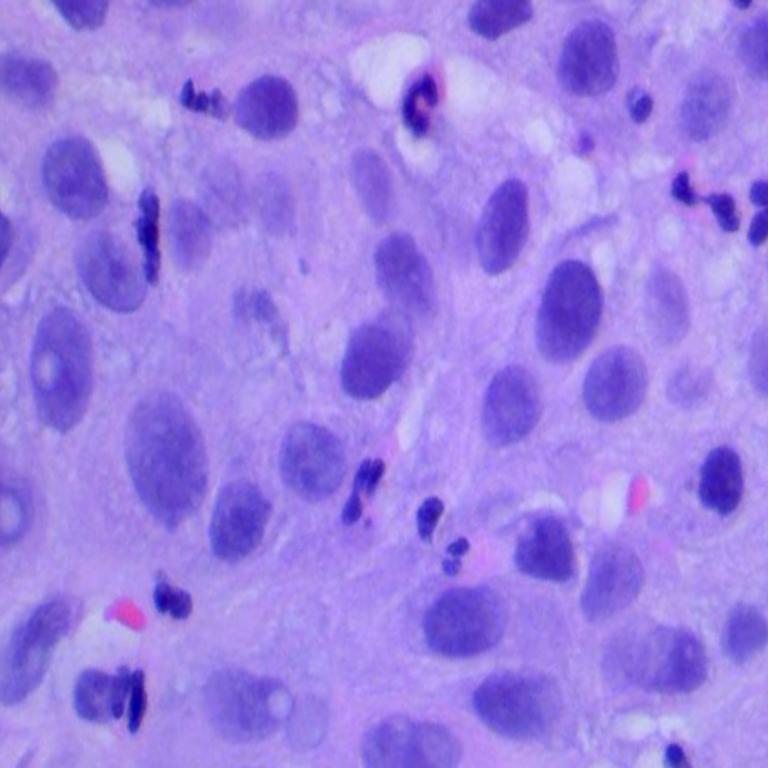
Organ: lung
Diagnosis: squamous carcinomas